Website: apple
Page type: billing-address
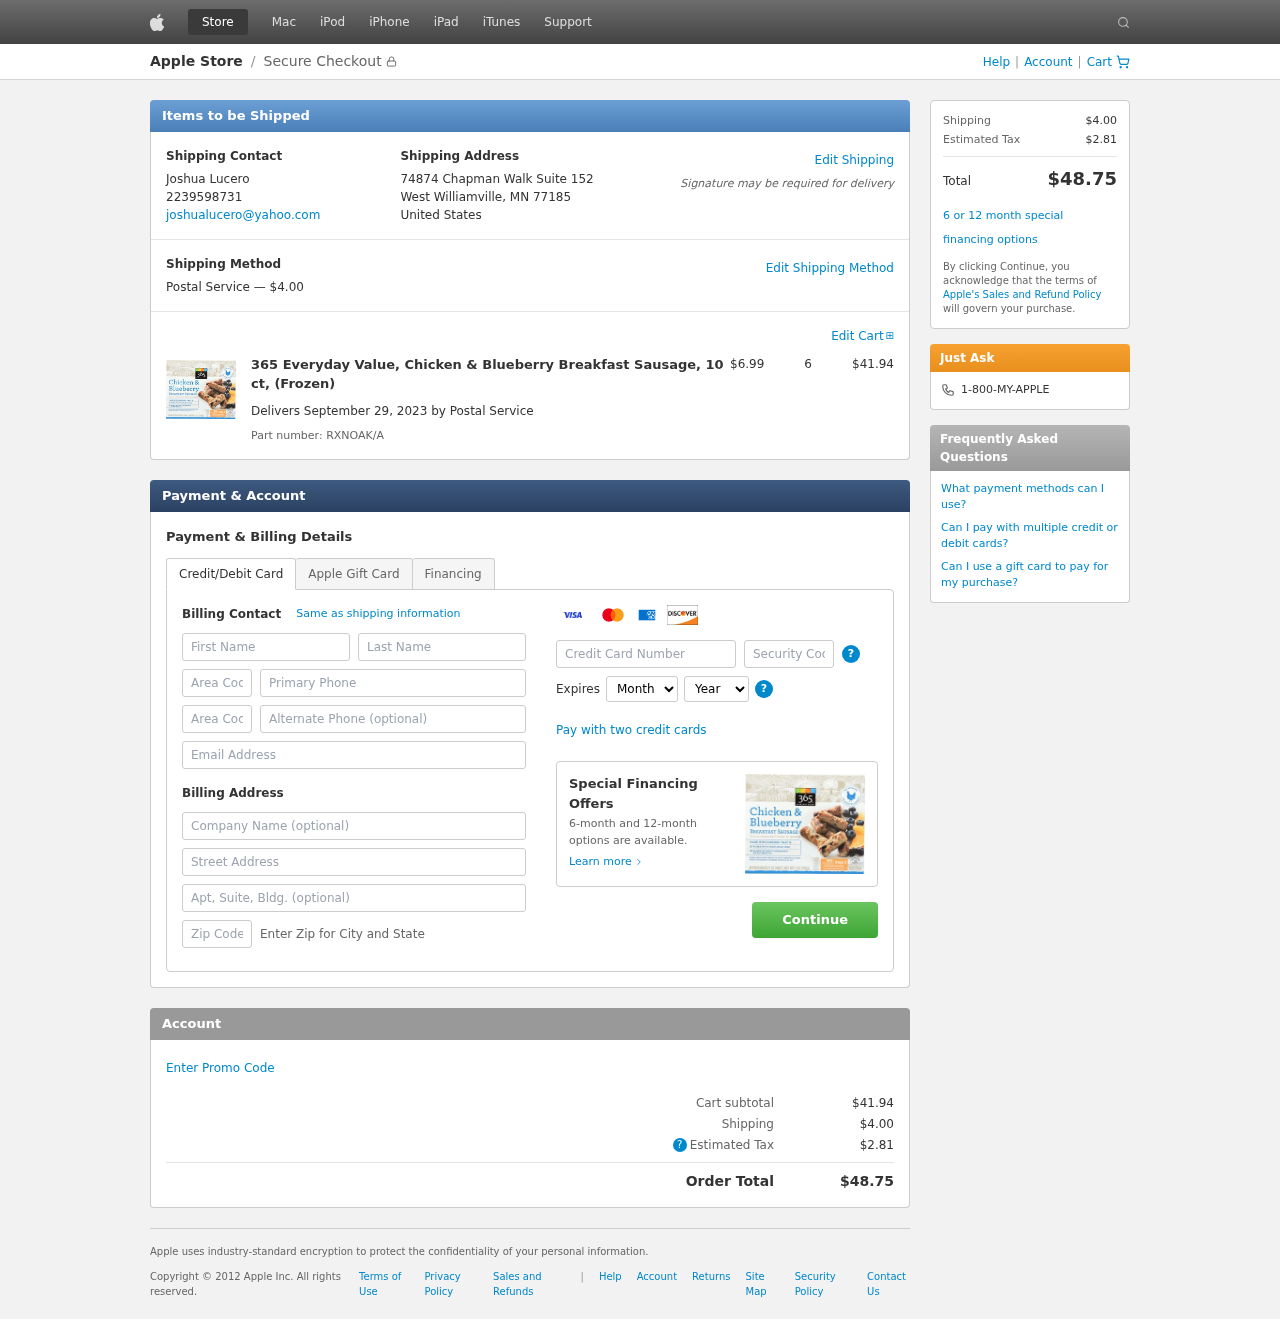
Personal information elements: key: PII_CARD_CVV
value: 133
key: PII_CARD_EXPIRY_MONTH
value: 10
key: PII_CARD_EXPIRY_YEAR
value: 29
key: PII_CARD_NUMBER
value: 2260 1383 4610 5009
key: PII_CITY_STATE_ZIP
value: West Williamville, MN 77185
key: PII_COMPANY
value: Cooper, Brown and Trevino
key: PII_COUNTRY
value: United States
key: PII_EMAIL
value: joshualucero@yahoo.com
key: PII_FIRSTNAME
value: Joshua
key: PII_FULLNAME
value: Joshua Lucero
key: PII_LASTNAME
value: Lucero
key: PII_PHONE
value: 2239598731
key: PII_PHONE_AREA
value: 223
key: PII_POSTCODE2
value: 59371
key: PII_STREET
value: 74874 Chapman Walk Suite 152
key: PII_STREET2
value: Apt. 471
Product elements: key: PRODUCT1_NAME
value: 365 Everyday Value, Chicken & Blueberry Breakfast Sausage, 10 ct, (Frozen)
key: PRODUCT1_PRICE
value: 6.99
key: PRODUCT1_QUANTITY
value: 6
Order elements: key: ORDER_SHIPPING_COST
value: $4.00
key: ORDER_SUBTOTAL
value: $41.94
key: ORDER_DELIVERY_DATE
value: September 29, 2023
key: ORDER_PART_NUMBER
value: RXNOAK/A
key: ORDER_TAX
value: $2.81
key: ORDER_TOTAL
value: $48.75